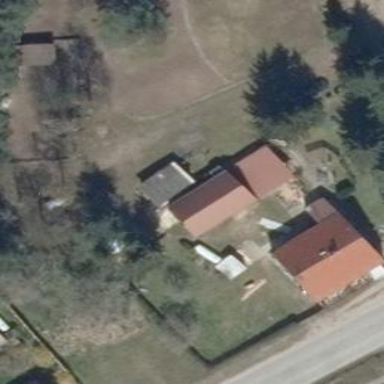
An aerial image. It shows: Shed.